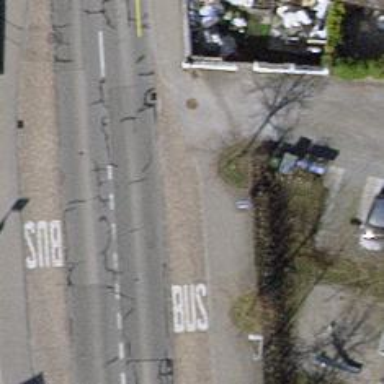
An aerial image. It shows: Bus stop with platform for public transport.